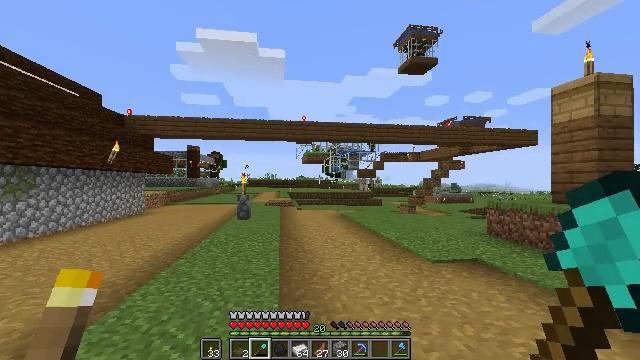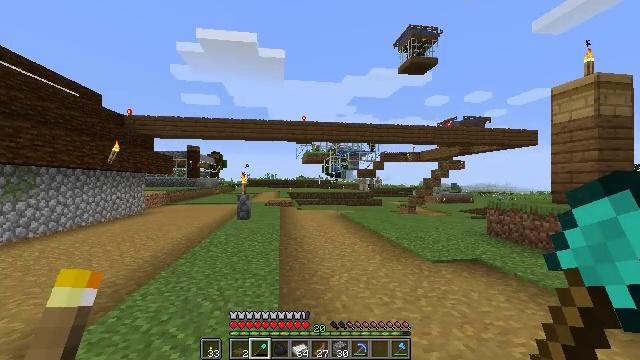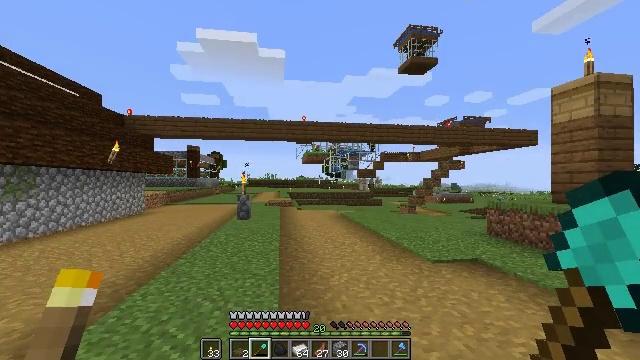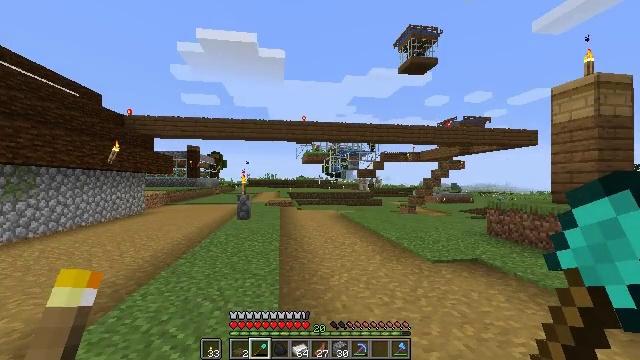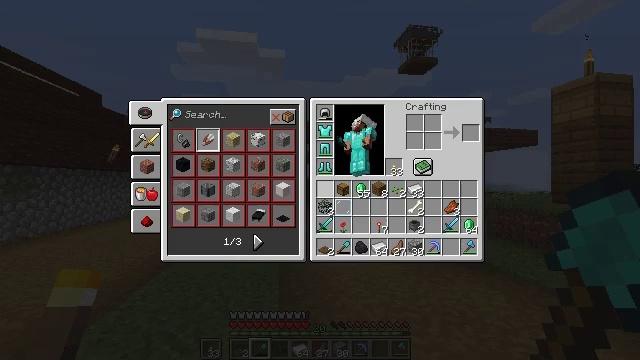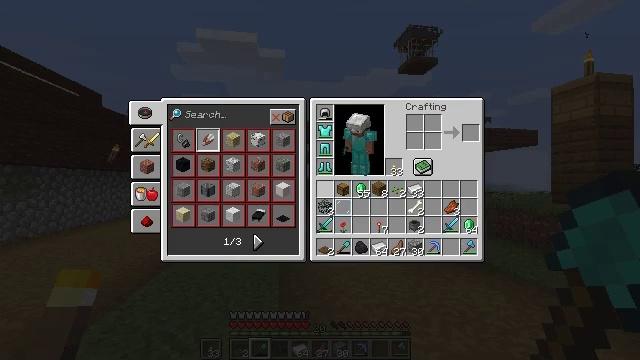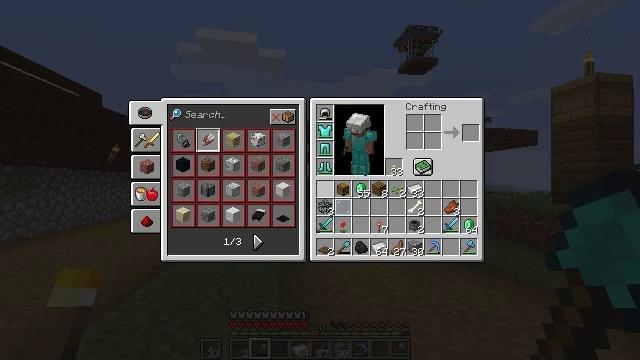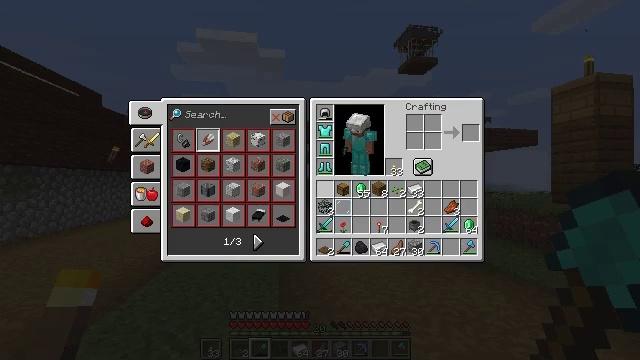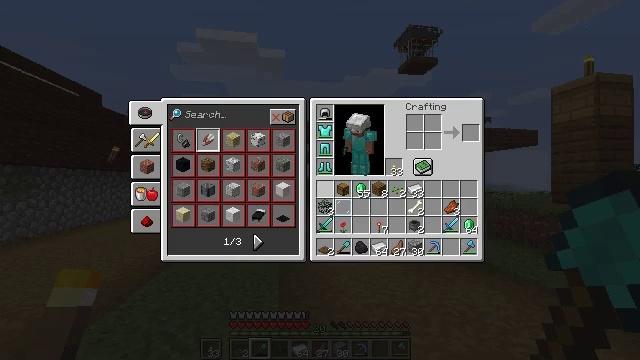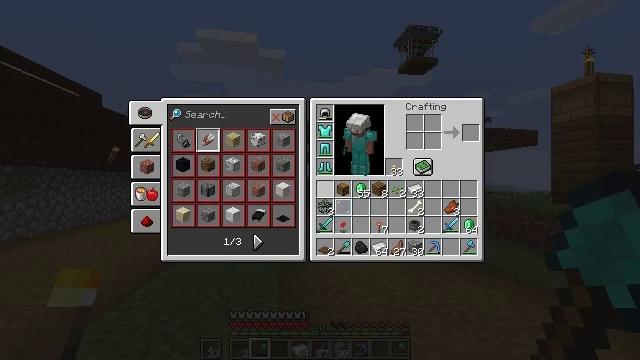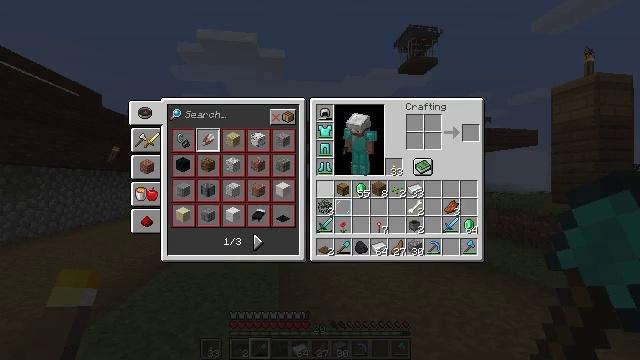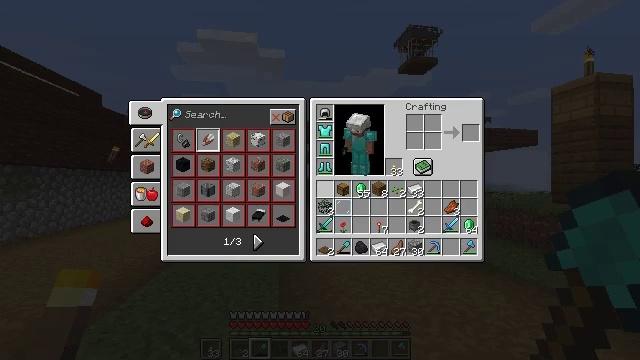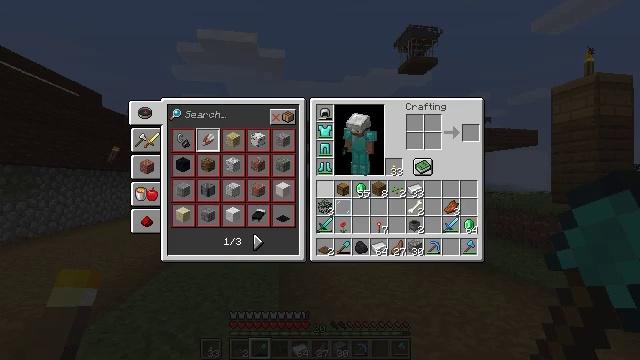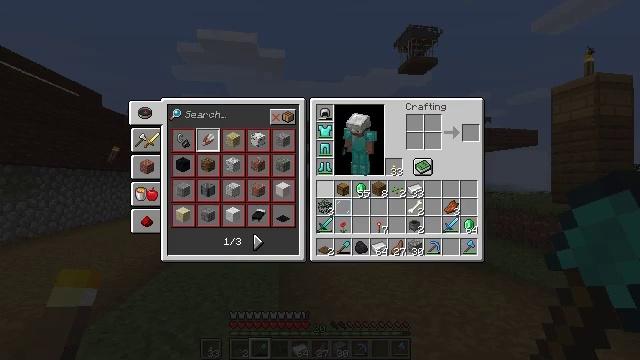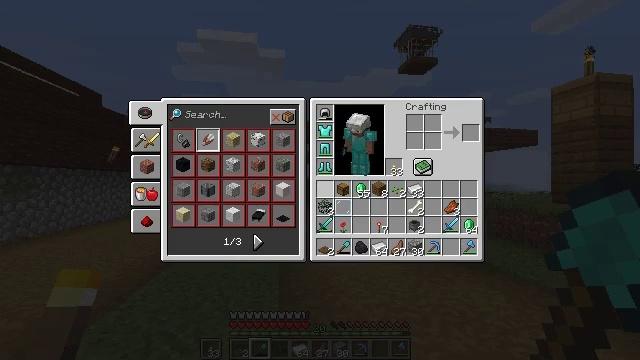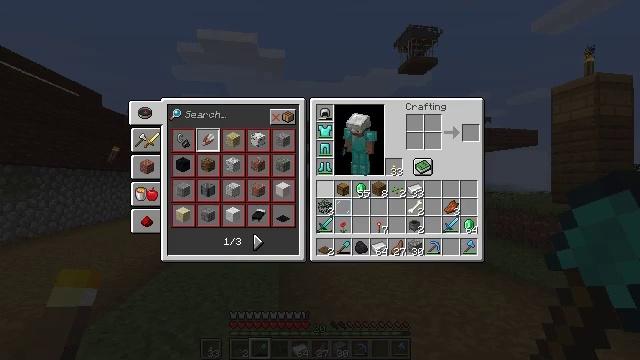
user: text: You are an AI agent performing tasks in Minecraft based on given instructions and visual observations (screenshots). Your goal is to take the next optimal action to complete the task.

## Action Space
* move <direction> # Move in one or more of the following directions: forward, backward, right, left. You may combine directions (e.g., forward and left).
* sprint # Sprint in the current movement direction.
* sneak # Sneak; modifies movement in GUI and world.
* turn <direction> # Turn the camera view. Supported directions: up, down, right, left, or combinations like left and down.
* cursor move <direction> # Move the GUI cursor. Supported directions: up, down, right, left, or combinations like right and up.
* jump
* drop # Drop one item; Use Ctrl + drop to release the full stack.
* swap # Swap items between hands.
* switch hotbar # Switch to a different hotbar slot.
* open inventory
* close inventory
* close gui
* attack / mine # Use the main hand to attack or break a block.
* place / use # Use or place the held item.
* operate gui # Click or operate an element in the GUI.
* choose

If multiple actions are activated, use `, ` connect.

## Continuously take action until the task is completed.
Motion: motion action
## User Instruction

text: Craft a light gray carpet using the crafting table.
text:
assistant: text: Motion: no_op
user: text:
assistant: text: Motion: no_op
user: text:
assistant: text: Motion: no_op
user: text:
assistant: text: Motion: open inventory
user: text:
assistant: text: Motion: open inventory
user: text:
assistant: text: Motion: no_op
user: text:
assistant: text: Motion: no_op
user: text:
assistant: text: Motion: no_op
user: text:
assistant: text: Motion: no_op
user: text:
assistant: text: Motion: no_op
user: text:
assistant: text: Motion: no_op
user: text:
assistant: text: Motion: no_op
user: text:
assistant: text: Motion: no_op
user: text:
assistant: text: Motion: no_op
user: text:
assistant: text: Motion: no_op
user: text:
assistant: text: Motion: no_op
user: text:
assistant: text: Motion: no_op
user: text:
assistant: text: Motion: no_op
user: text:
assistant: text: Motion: no_op
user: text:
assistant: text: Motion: no_op
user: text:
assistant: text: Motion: no_op
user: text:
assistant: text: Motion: no_op
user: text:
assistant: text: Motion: no_op
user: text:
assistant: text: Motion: no_op
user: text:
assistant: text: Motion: no_op
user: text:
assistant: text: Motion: no_op
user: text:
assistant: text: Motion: no_op
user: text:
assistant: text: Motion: move forward, turn right and down
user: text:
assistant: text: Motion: move forward
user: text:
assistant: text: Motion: move forward